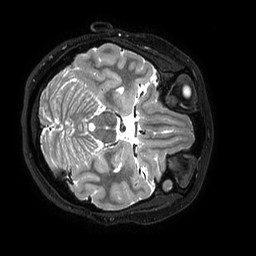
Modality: T2w
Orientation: axial
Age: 26
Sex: female
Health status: ill
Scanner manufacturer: philips
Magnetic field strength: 3 T
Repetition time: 3.5 s
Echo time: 0.3 s